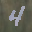
Label: 4